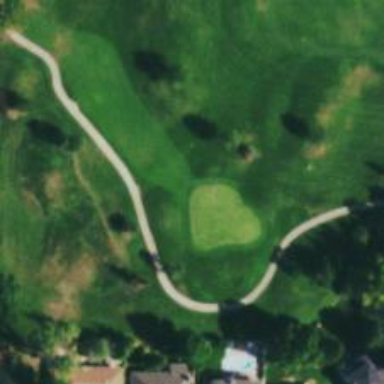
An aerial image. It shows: Golf hole.